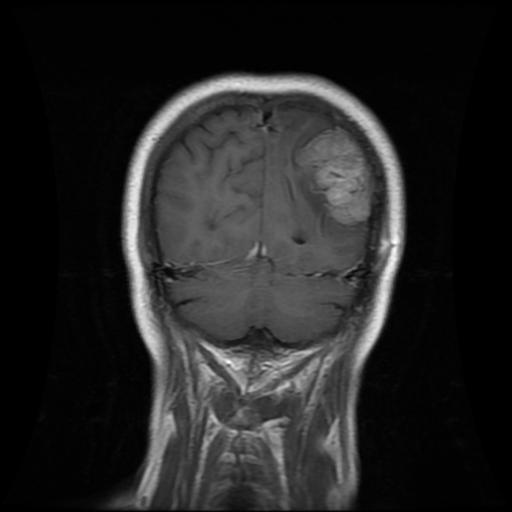
Label: meningioma